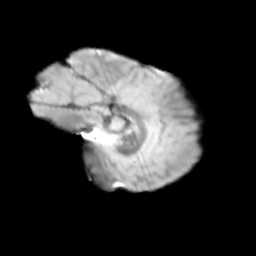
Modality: T2w
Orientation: sagittal
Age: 9
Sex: male
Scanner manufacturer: siemens
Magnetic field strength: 3 T
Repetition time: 3.8 s
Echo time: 0.07 s